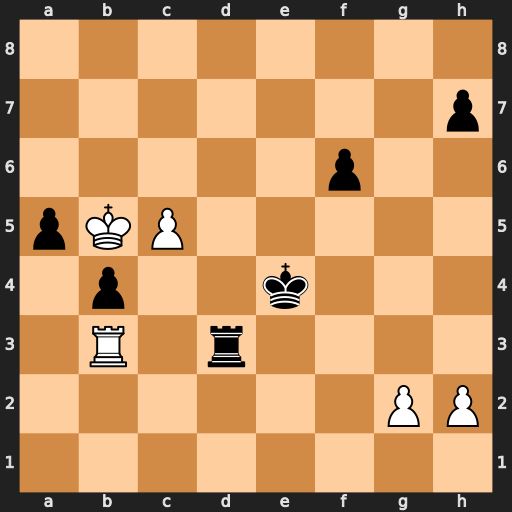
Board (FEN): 8/7p/5p2/pKP5/1p2k3/1R1r4/6PP/8
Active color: w
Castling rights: -
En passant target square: -
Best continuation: Rxd3 Kxd3 Ka4